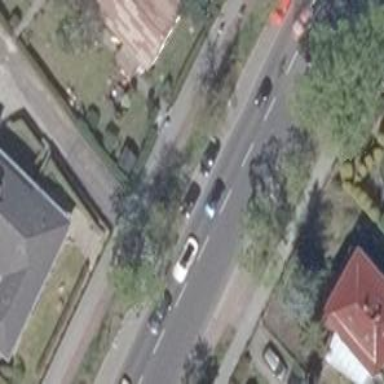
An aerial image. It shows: Sidewalk.